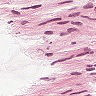
Metastatic tissue present: no